【题型】选择题　【知识点】平面几何　【难度】easy
如图, $\odot O$ 的半径 $OF \perp$ 弦 $AB$ 于点 $E$, $C$ 是 $\odot O$ 上一点, $AB = 12$, $CE$ 的最大值为 $18$, 则 $EF$ 的长为( )

A. 8
B. 6
C. 4
D. 2
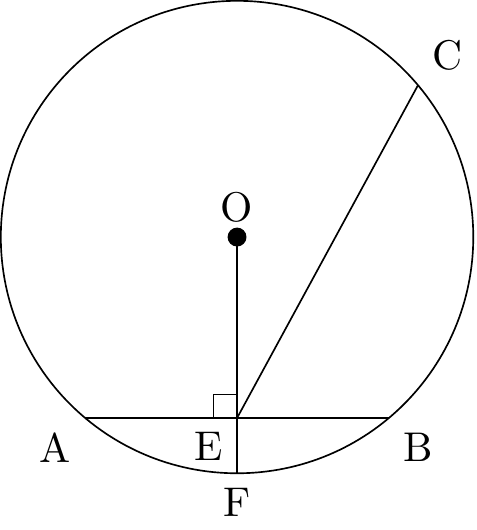
【解答】
解：

如图, 连接 $OA$,

$\because$ $\odot O$ 的半径 $OF \perp$ 弦 $AB$ 于点 $E$, $AB = 12$,

$\therefore AE = \frac{1}{2} AB = 6$,

设半径为 $r$,

可知当 $C$, $O$, $E$ 在同一条直线上时 $CE$ 最长,

即 $CE = OC + OE = 18$,

$\therefore r + r - EF = 18$,

$\therefore EF = 2r - 18$,

在 $Rt\triangle AOE$ 中, 由勾股定理得 $OE^2 = OA^2 - AE^2$,

$\therefore [r - (2r - 18)]^2 = r^2 - 6^2$,

解得 $r = 10$,

$\therefore EF = 2r - 18 = 2$,

故选 D．
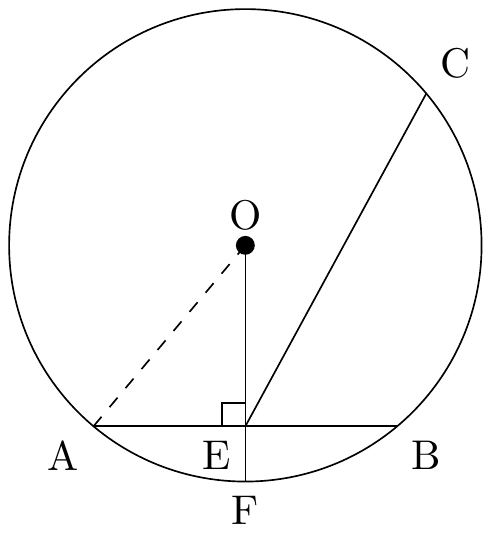